Field crop: maize
Growth stage: 2
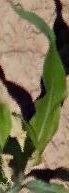
Species: maize